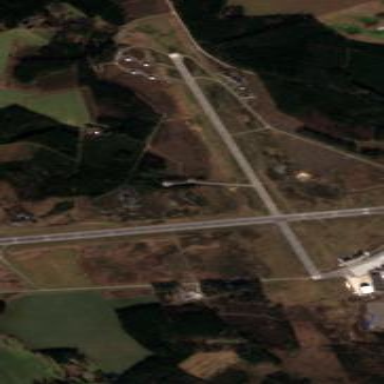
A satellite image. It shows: International aerodrome with airport.